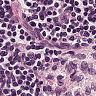
Metastatic tissue present: no